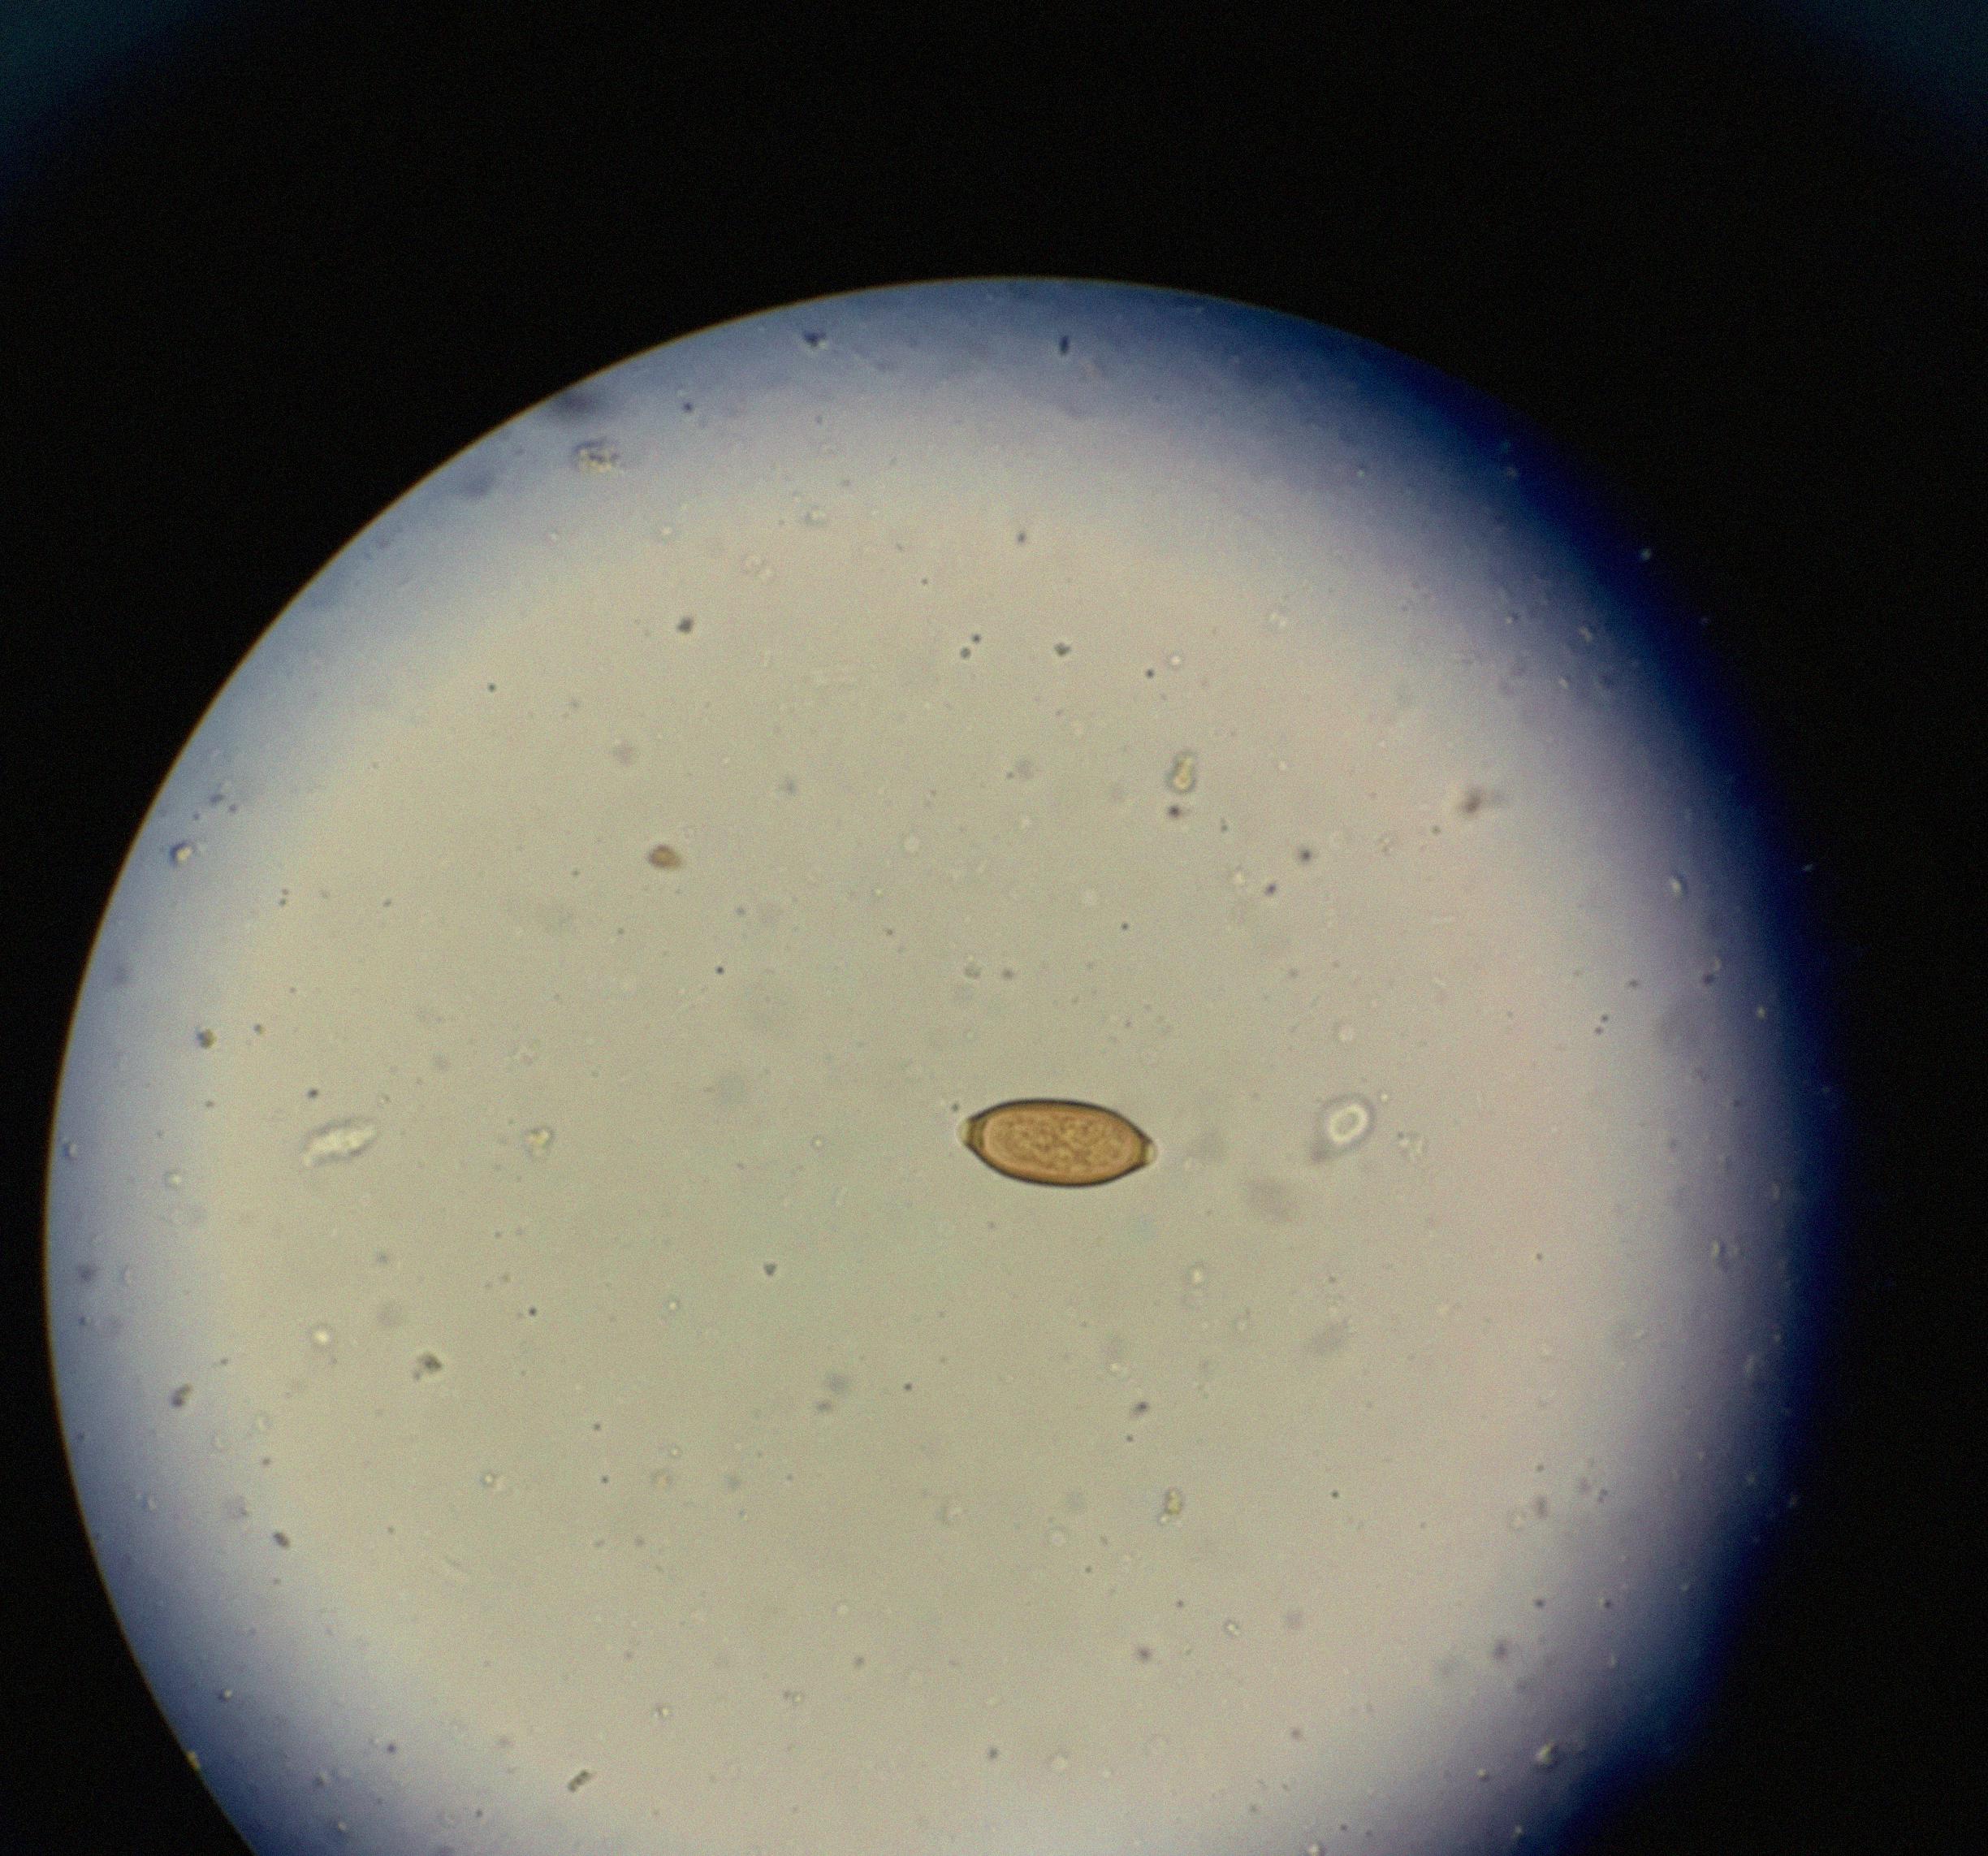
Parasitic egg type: Trichuris trichiura